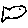
Label: fish